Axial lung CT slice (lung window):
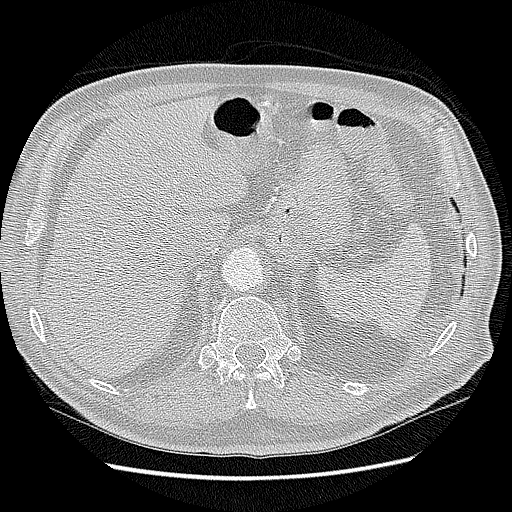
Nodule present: no